Interaction volume radius: 5 \u00c5
Interaction volume height: 20 \u00c5
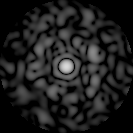
Disorder parameter: 0.8173